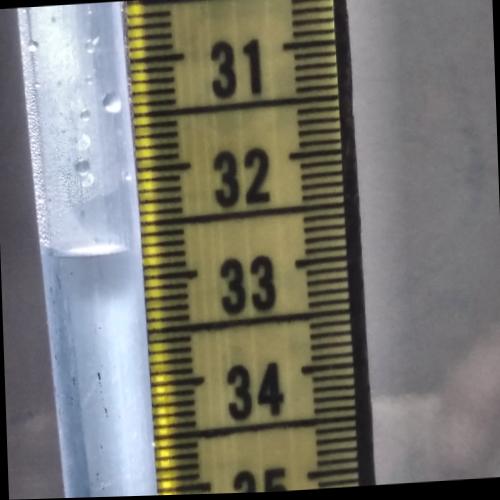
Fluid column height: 32.7 cm